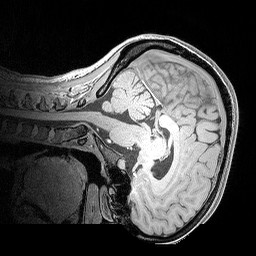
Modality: MP2RAGE
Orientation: sagittal
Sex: female
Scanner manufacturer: siemens
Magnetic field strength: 3 T
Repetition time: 5 s
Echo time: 0.00292 s